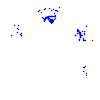
Particle: proton